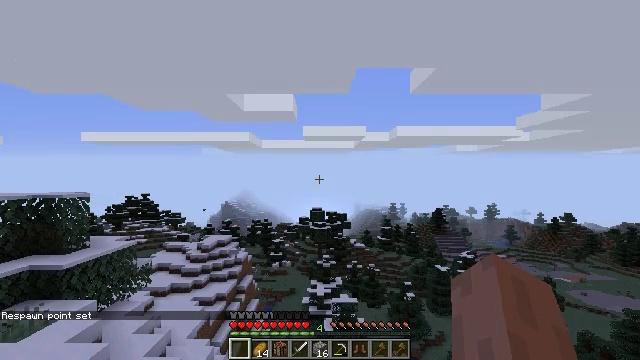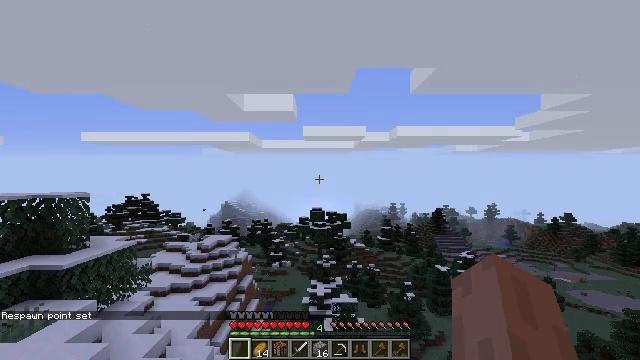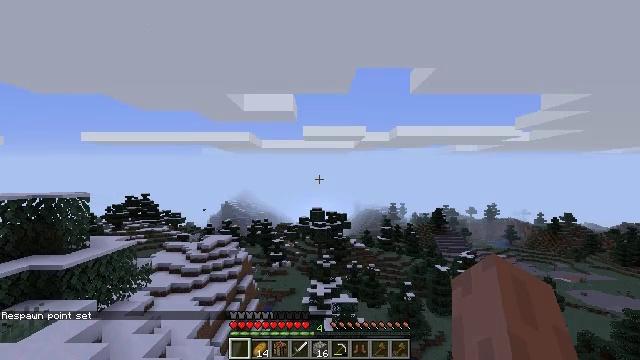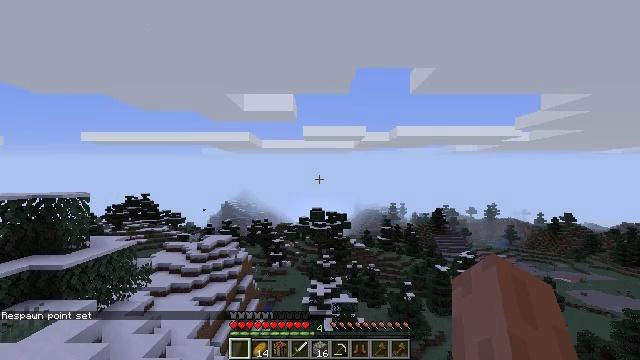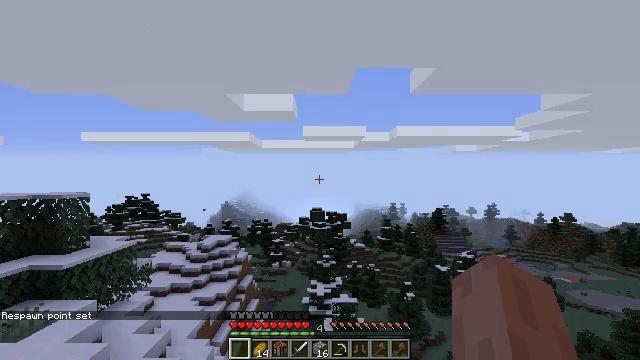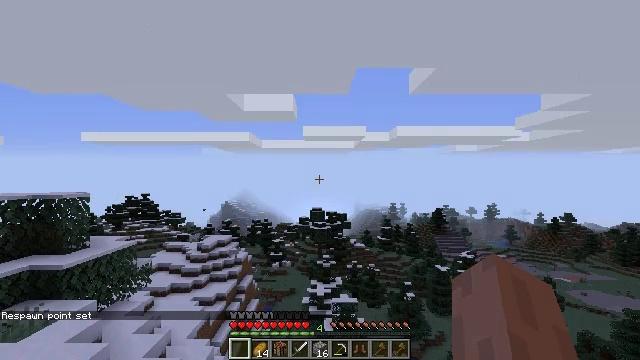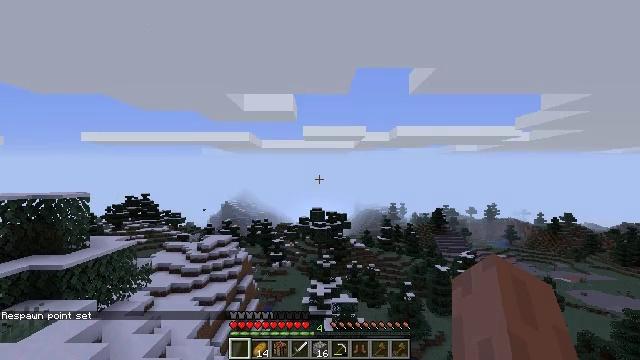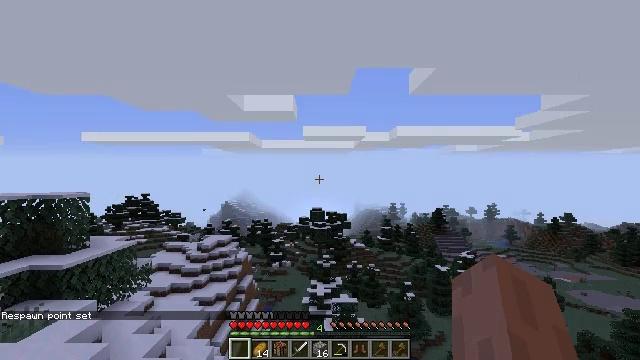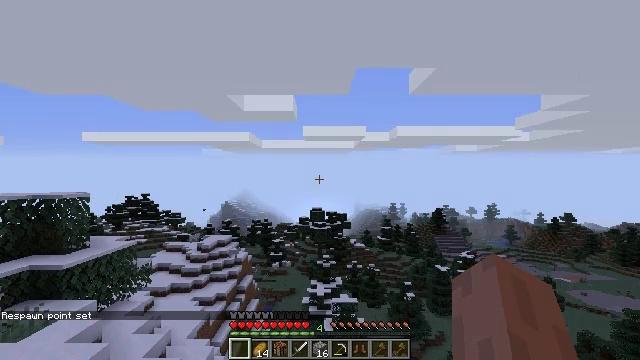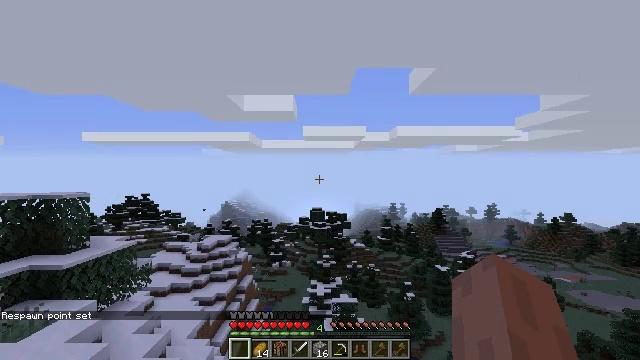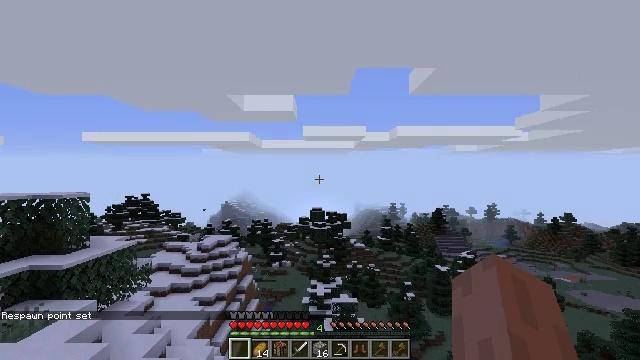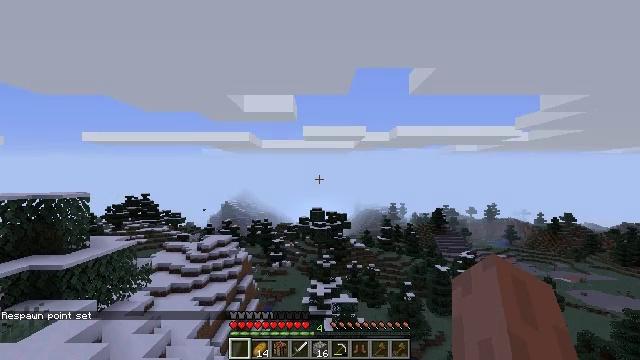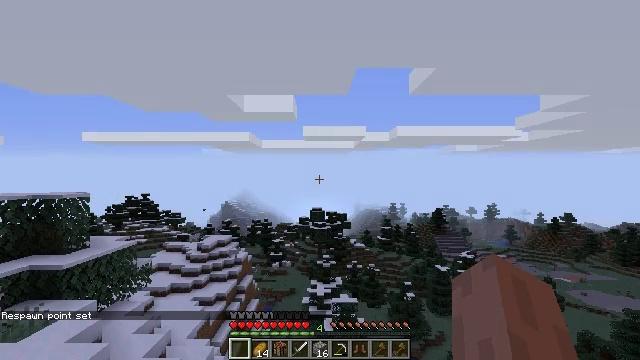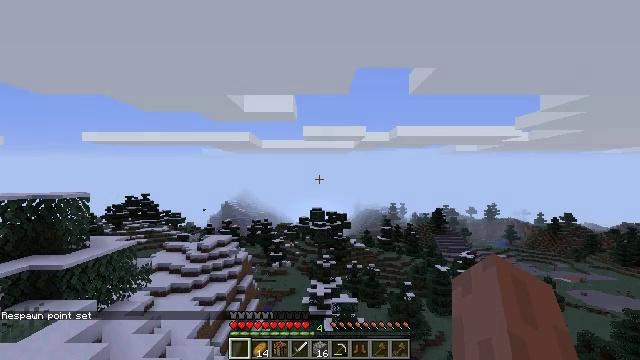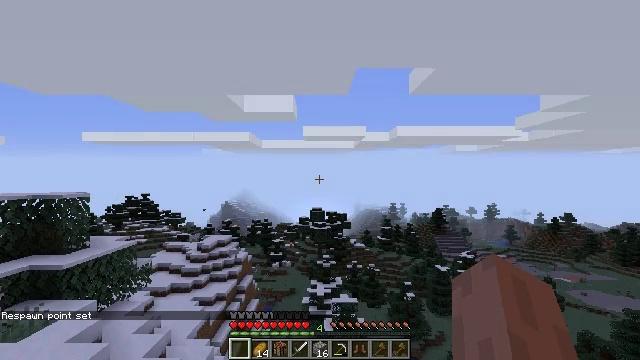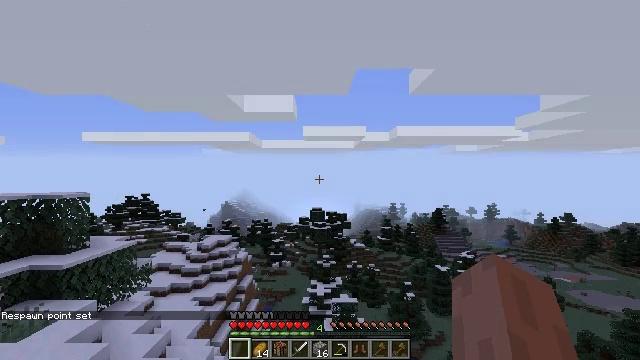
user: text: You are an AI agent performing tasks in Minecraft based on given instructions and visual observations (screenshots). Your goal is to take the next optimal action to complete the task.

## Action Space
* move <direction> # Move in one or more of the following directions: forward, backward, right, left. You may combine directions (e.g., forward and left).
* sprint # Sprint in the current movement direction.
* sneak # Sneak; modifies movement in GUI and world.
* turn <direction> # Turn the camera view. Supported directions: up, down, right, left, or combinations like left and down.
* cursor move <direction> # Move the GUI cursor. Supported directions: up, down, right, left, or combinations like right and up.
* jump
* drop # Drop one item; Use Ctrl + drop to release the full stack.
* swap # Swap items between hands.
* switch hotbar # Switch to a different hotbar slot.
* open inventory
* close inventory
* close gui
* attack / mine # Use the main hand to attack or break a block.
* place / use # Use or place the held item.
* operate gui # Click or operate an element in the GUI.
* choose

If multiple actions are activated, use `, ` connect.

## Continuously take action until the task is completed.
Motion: motion action
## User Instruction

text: Remove the blue bed from its location.
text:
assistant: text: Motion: no_op
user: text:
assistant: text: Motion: no_op
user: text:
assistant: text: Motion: no_op
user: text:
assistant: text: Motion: no_op
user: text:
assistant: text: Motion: no_op
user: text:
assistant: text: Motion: no_op
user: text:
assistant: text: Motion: no_op
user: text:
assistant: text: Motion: no_op
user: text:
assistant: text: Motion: no_op
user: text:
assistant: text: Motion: no_op
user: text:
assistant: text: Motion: no_op
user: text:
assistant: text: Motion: no_op
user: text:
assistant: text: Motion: no_op
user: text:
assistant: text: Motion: no_op
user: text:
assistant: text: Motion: no_op
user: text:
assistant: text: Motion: no_op
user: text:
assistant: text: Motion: no_op
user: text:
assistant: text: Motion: no_op
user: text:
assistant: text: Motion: no_op
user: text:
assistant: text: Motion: no_op
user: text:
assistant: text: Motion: no_op
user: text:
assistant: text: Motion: no_op
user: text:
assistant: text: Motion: no_op
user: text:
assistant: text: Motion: turn right and down
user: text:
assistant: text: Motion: turn right and down
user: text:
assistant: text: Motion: turn right and down
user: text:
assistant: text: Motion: turn right and down
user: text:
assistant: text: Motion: turn right
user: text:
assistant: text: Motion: turn down
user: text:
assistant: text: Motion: turn right and down